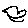
Label: bird